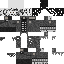
A male skeleton skin with dark skin, wearing brown helmet dressed in a black armor chest and black pants, featuring a closed mouth.